七年级 · 计数
在某次学校捐款活动中, 把七年级捐款情况的统计结果绘制成如图所示的不完整的统计图, 其中七年级捐 10 元的人数占该年级捐款总人数的 $25 \%$, 则七年级捐 20 元的人数为 \$ \qquad \$人.

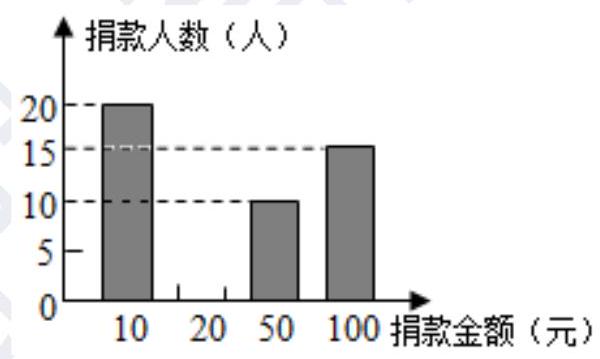
答案:  35

解析:  七年级捐款的人数为: $20 \div 25 \%=80$ (人),

捐款 20 元的有: $80-20-10-15=35$ (人),

故答案为: 35.